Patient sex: F
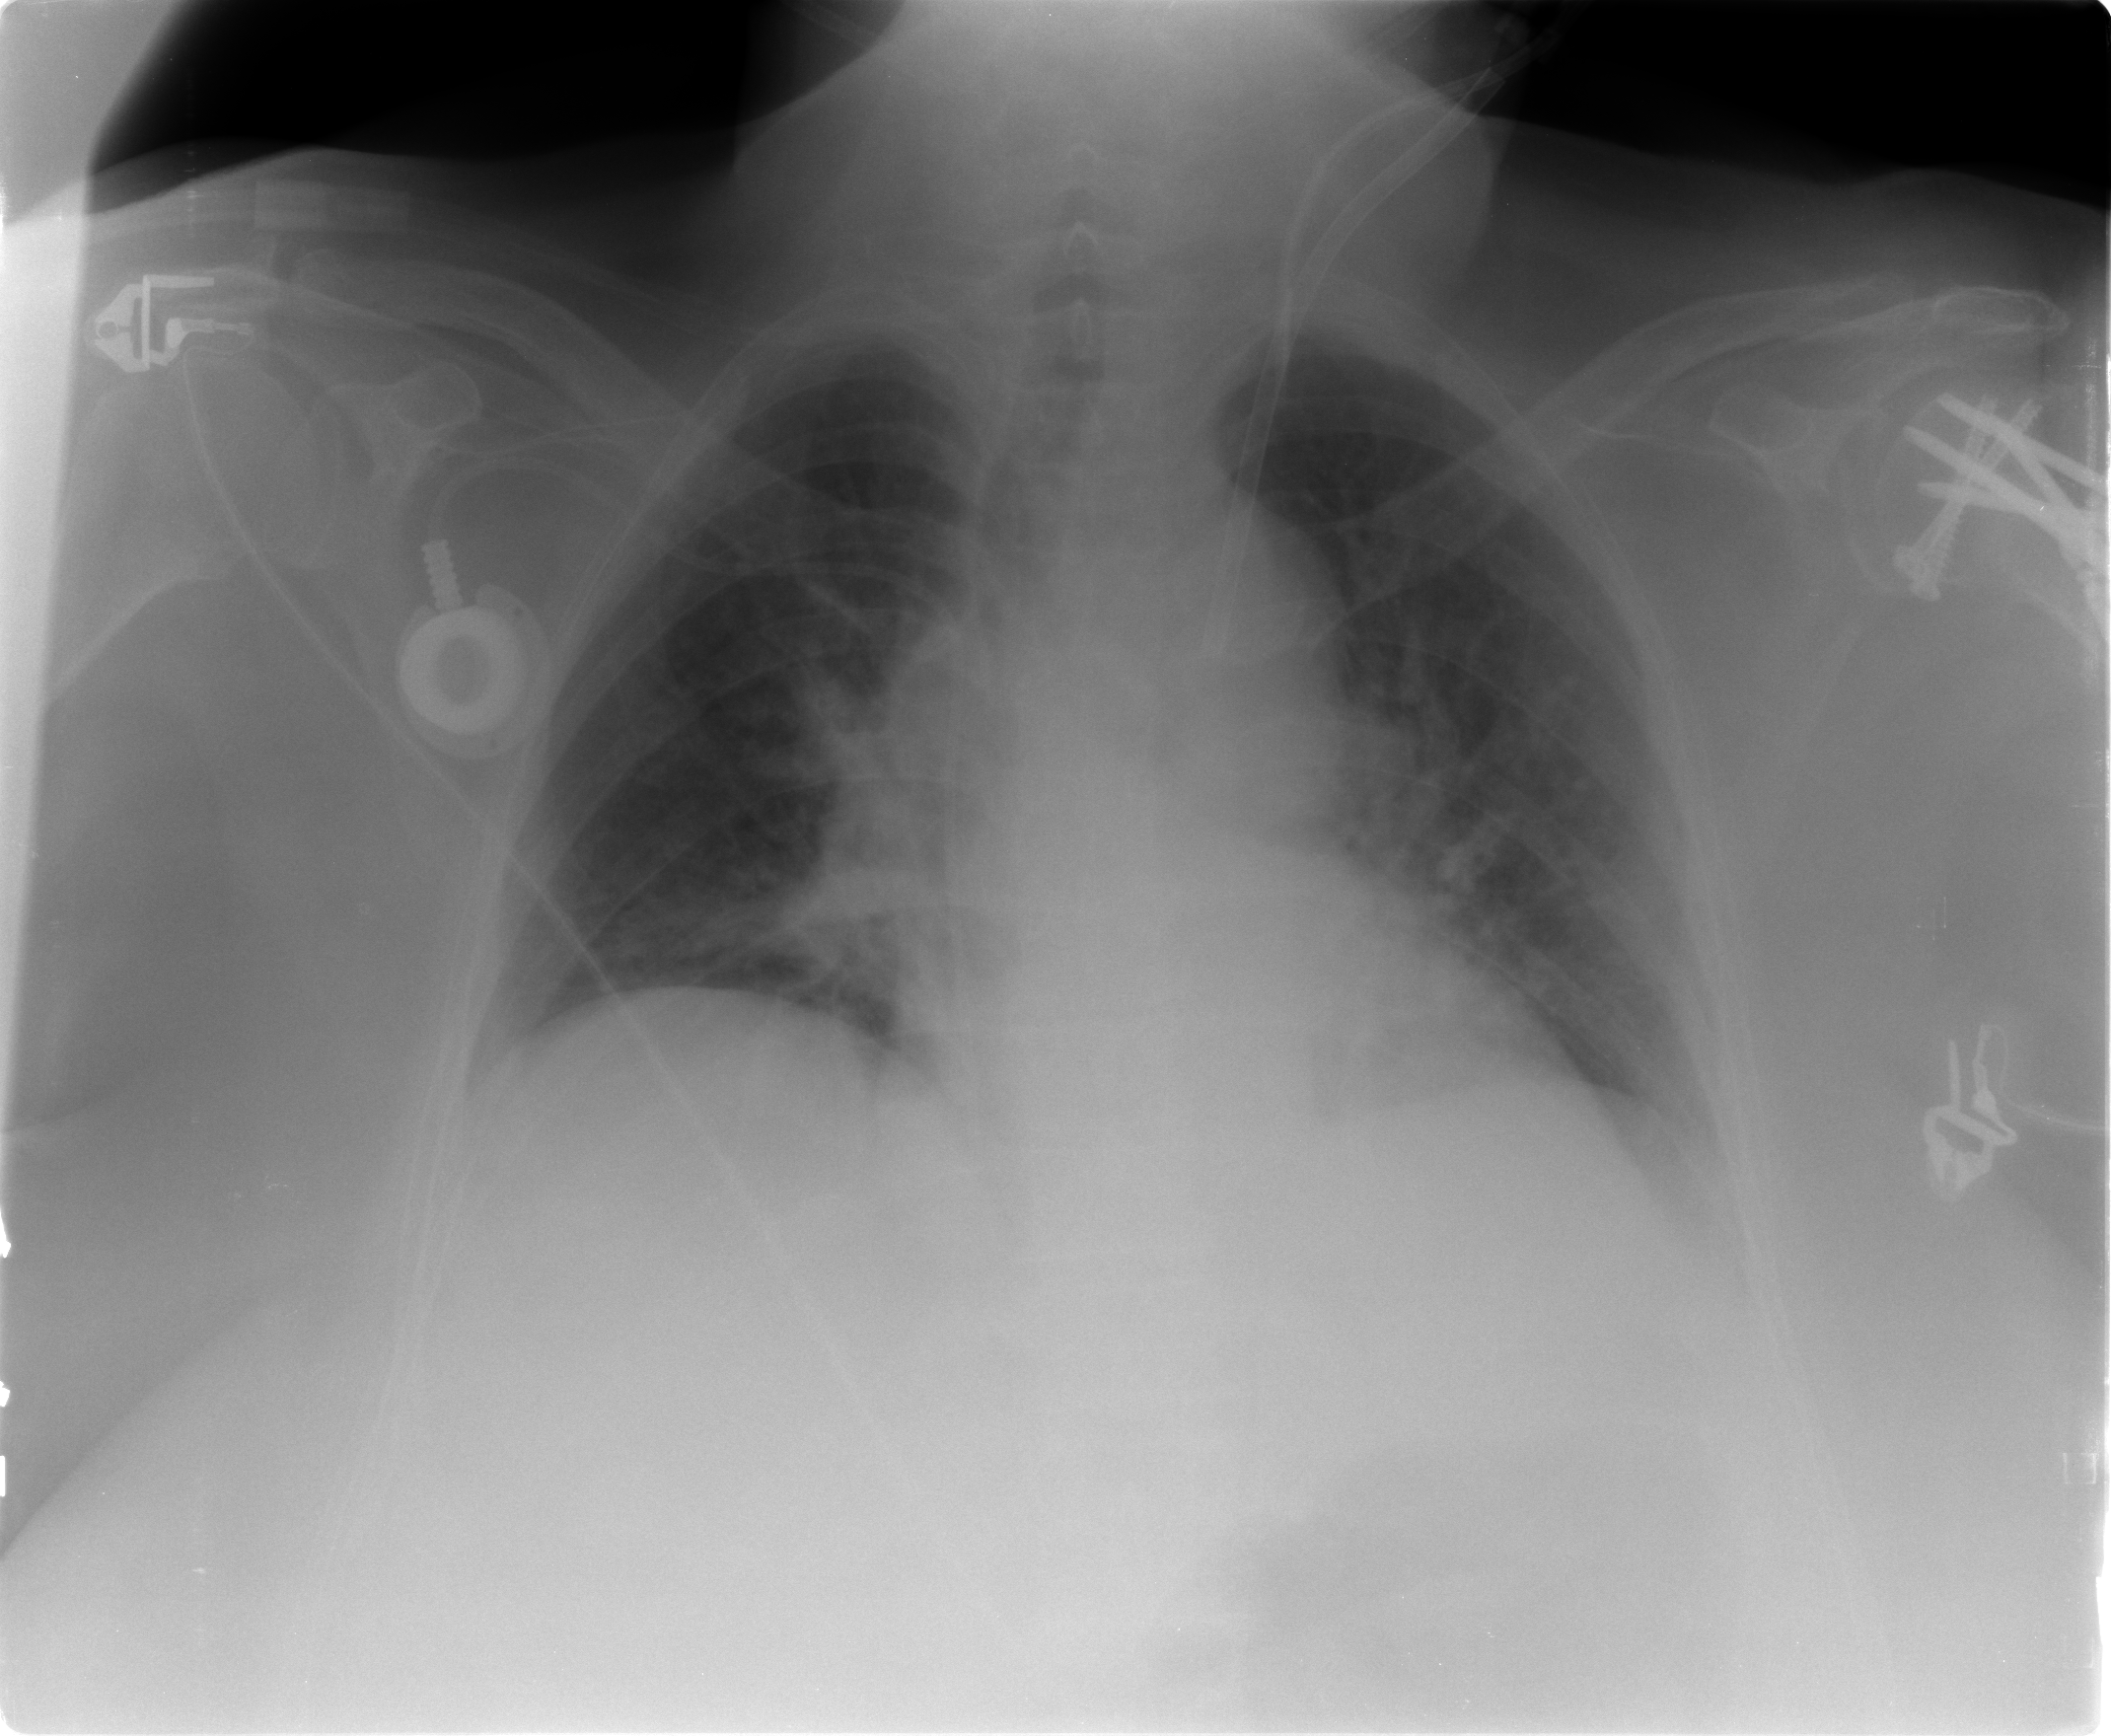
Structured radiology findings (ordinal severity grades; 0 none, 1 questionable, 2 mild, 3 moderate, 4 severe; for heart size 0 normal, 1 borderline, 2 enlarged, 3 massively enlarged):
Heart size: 0
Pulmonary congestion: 2
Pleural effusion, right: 0
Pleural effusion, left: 0
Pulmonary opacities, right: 0
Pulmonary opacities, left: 0
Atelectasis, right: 2
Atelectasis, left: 2